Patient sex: F
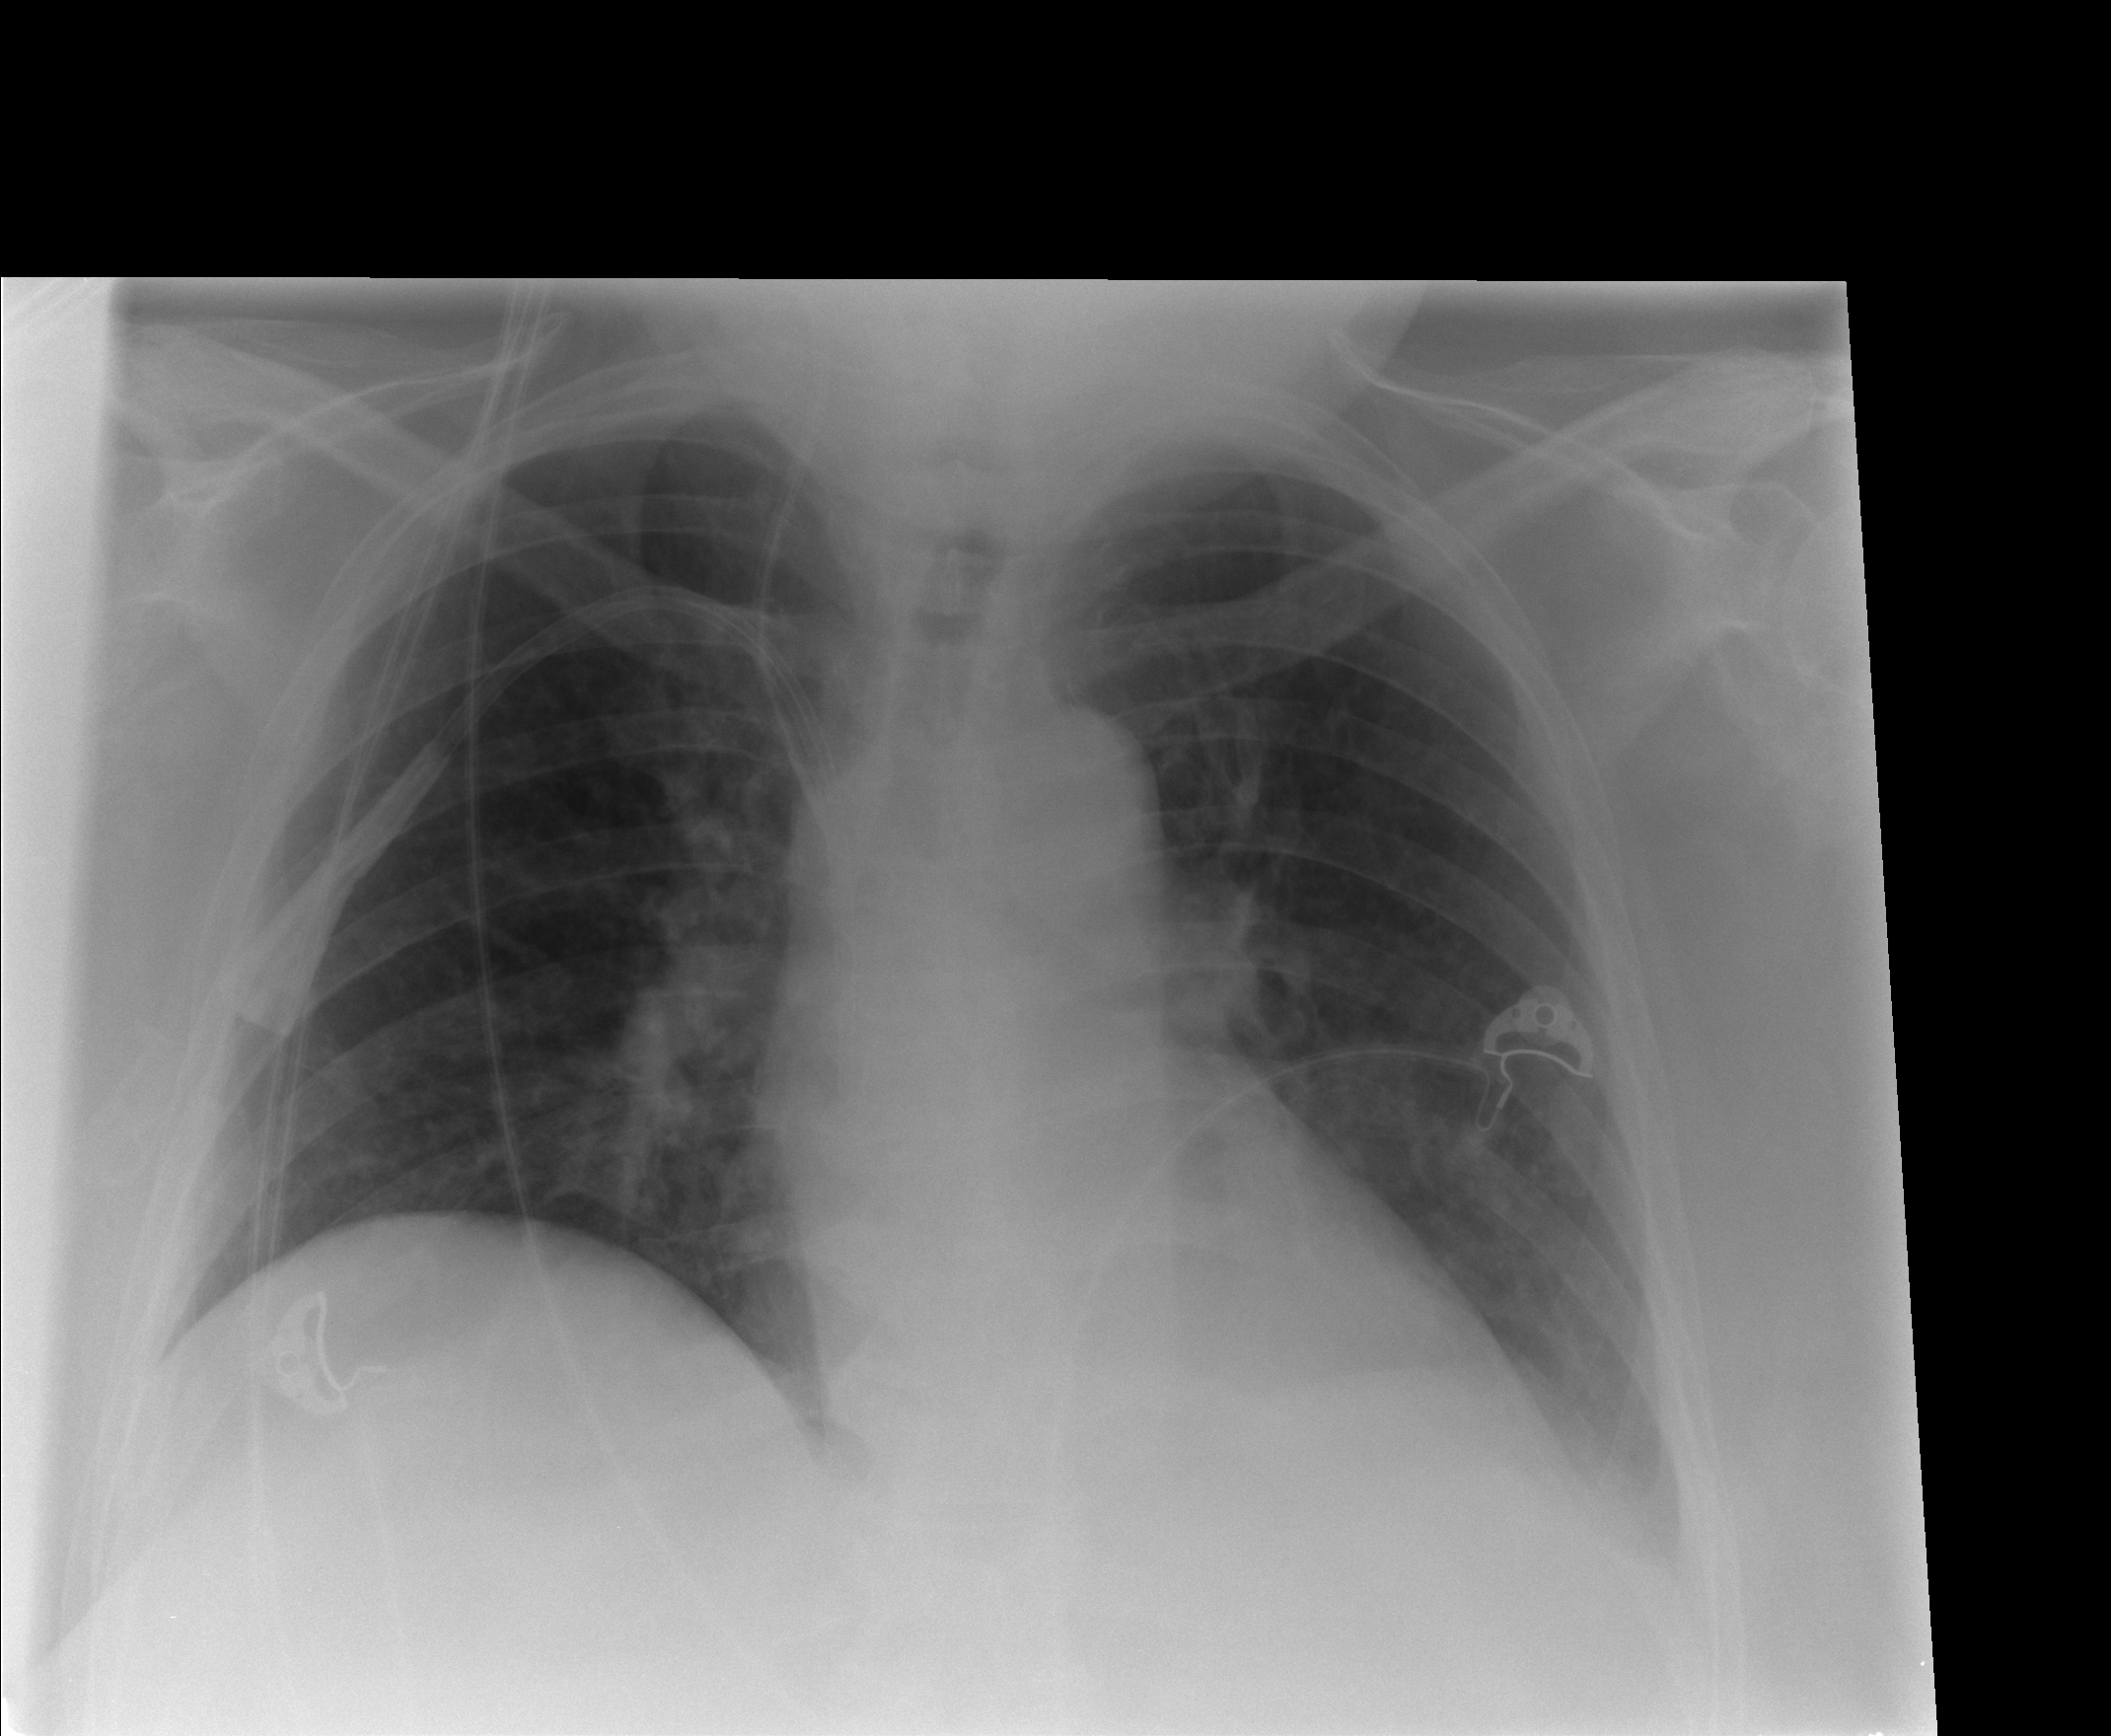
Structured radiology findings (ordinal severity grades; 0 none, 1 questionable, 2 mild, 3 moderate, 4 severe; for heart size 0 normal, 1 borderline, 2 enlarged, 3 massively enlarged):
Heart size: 0
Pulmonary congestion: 1
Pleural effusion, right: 0
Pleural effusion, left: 1
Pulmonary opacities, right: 0
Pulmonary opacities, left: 0
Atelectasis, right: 0
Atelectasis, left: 0